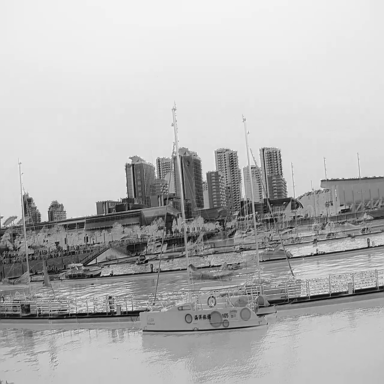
There are seven objects shown in the infrared image, including a canoe, and six sailboats.